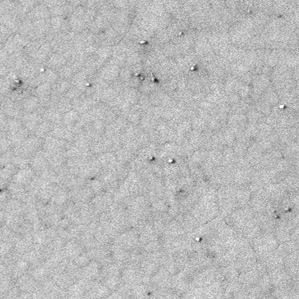
Label: frost